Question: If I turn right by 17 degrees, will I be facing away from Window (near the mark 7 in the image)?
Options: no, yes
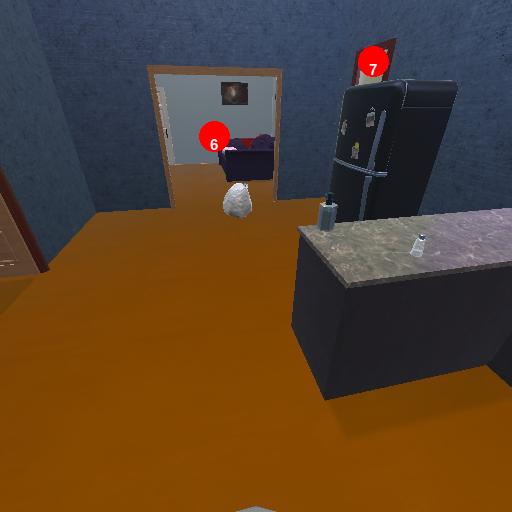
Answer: no